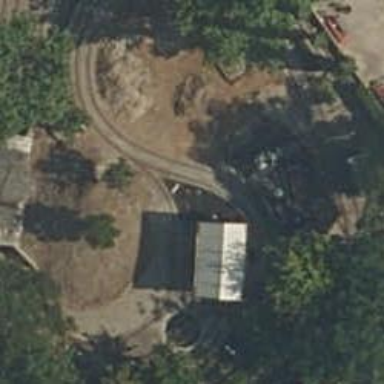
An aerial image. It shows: Miniature railway attraction.